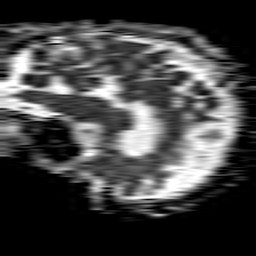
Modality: ADC
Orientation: sagittal
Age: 61
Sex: male
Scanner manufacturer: philips
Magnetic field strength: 1.5 T
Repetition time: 4.6 s
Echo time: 0.08631 s